高一 · 立体几何学
已知直线 $b / / c$, 且直线 $a$ 与直线 $b, c$ 都相交, 求证: 直线 $a, b, c$ 共面.
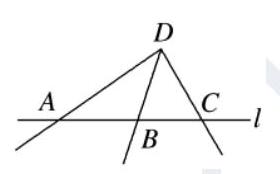
答案: because b / / c, \therefore$ 直线 $b, c$ 可以确定一个平面 $\alpha$.

设 $a \cap b=A, a \cap c=B$,

则 $A \in a, B \in a, \therefore A \in \alpha, B \in \alpha$, 即 $a \subset \alpha$,

故直线 $a, b, c$ 共面.

13.已知: $A \in l, B \in l, C \in l, D \notin l$, 如图所示. 求证: 直线 $A D, B D, C D$ 共面.

证明 因为 $D \notin l$, 所以 $l$ 与 $D$ 可以确定平面 $\alpha$, 因为 $A \in l$, 所以 $A \in \alpha$, 又 $D \in \alpha$, 所以 $A D \subset \alpha$. 同理, $B D \subset \alpha$, $C D \subset \alpha$, 所以 $A D, B D, C D$ 在同一平面 $\alpha$ 内, 即它们共面.